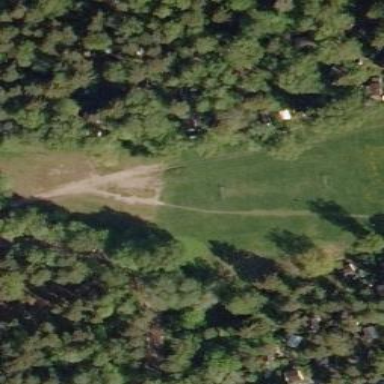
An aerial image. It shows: Park.